Question: I want to get the distance to the closest node (if there is a one) from another node that is "looking" at a specific direction.
In the image, the "P" is a node for the player, and the line is the direction to look at. The circe is another node, crossing the direction line.

Getting the distance between 2 nodes is not a problem, but how do I access the closest node exactly crossing my line?
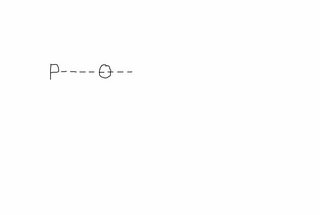
Answer: I assume that your sprite has some radius, and 'crossing my line' denotes that distance from line to sprite center is smaller than radius.
Let playur point is P, direction angle is Fi, so unit direction vector is
'''
dx = cos(fi)
dy = sin(fi)
'''
and line equation is
'''
- x * dy + y * dx + q = 0
where
q = dy * p.x - dx * p.y
'''
To find distance from sprite center to this line, substitute x and y with center.x and center.y
'''
dist = - center.x * dy + center.y * dx + q
'''
So walk through sprite list, check whether sprite is intersected ('dist < spriteRadius') and choose the closest from intersected sprites